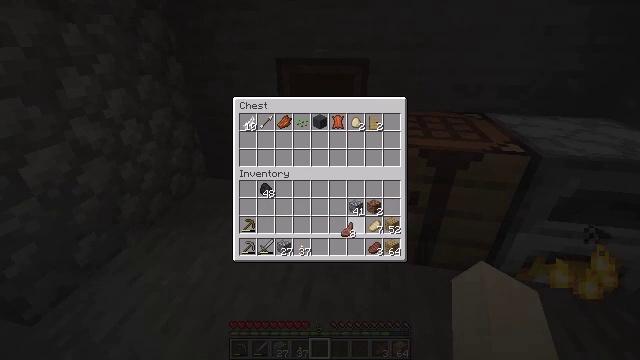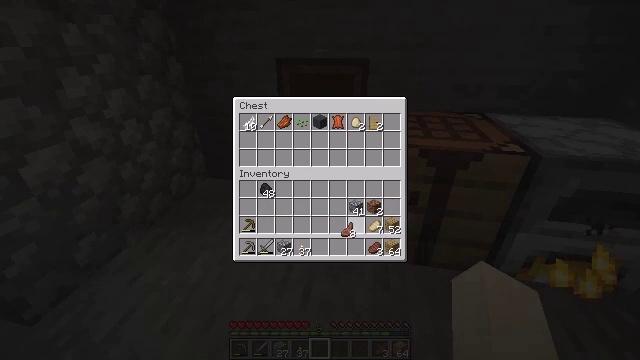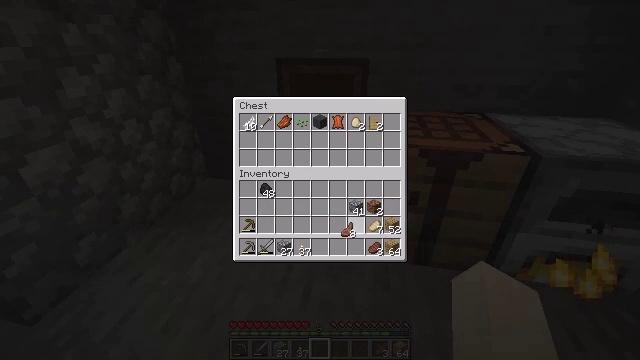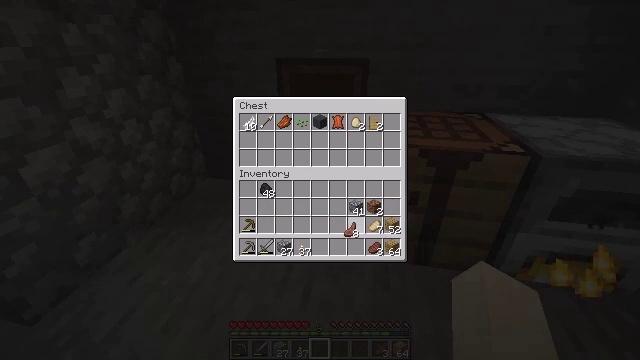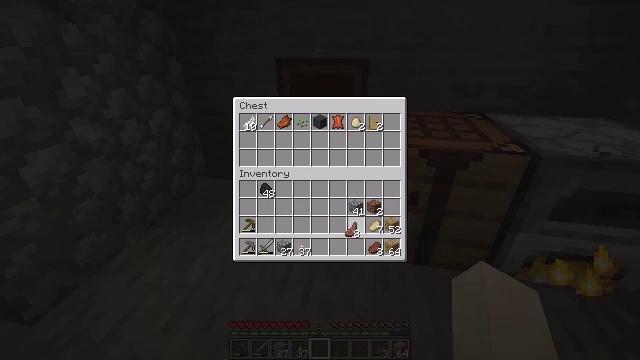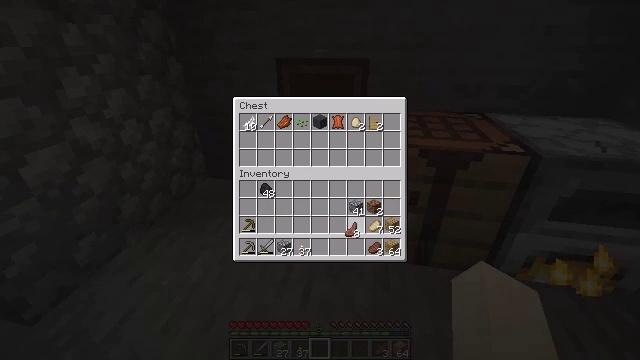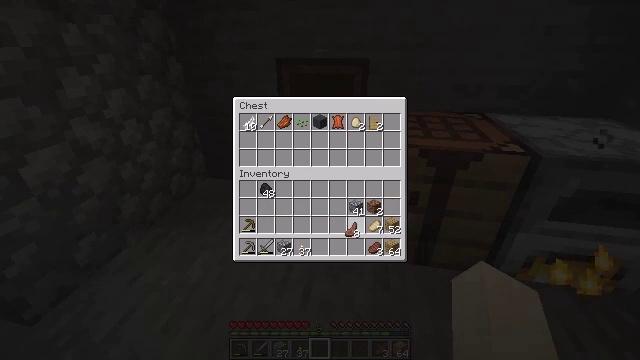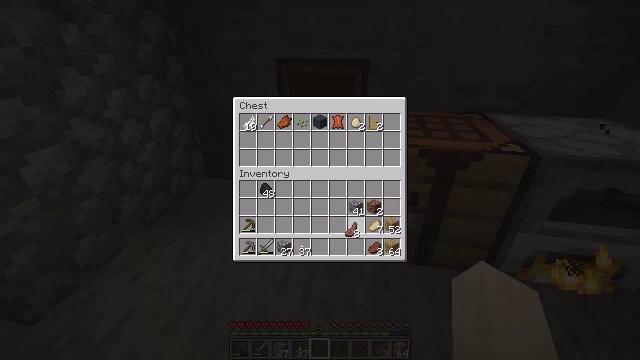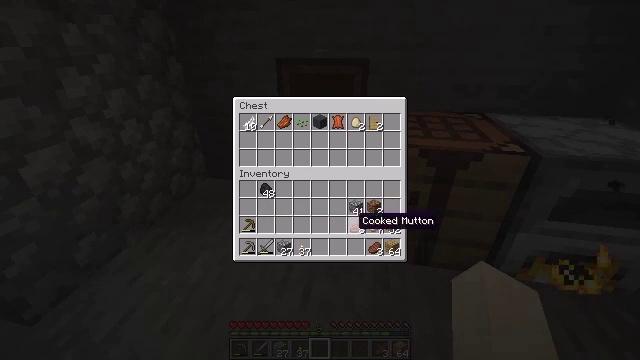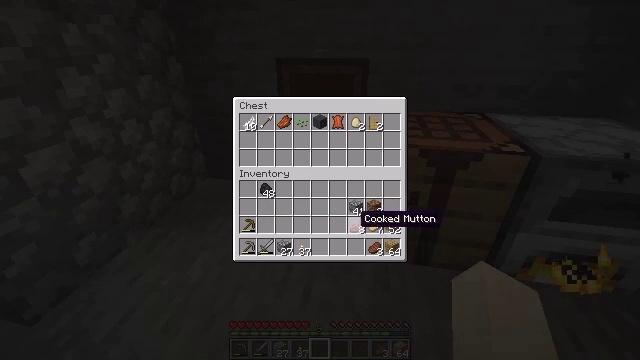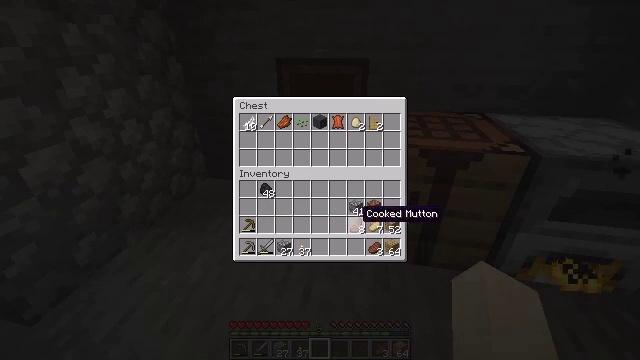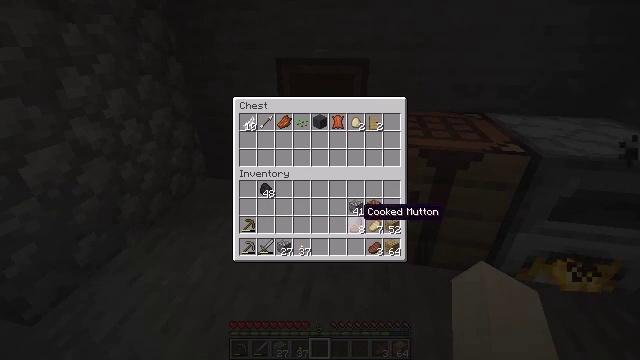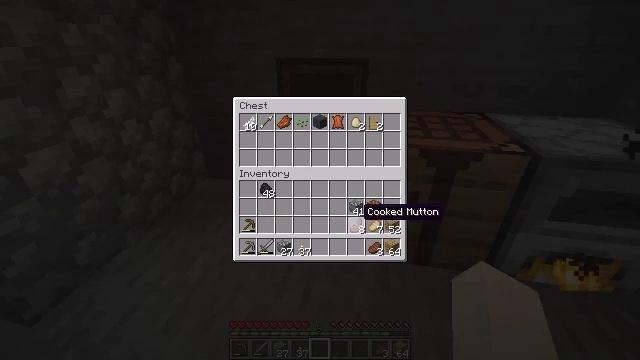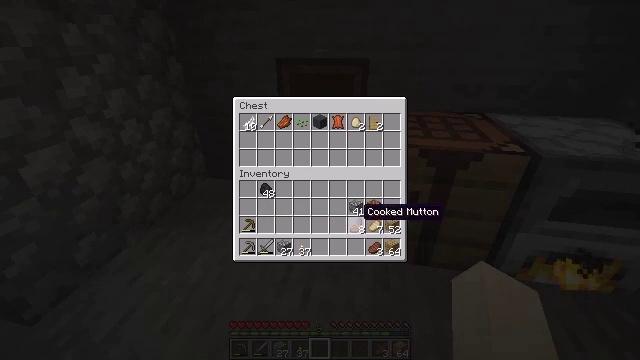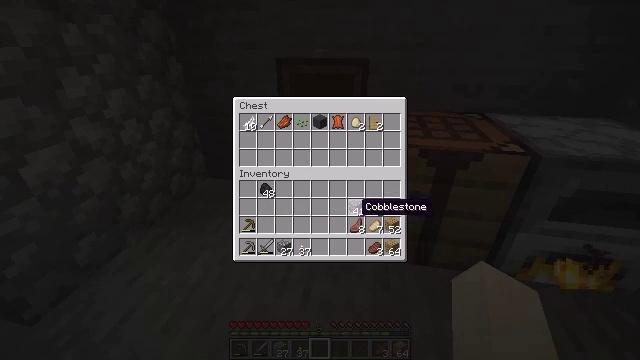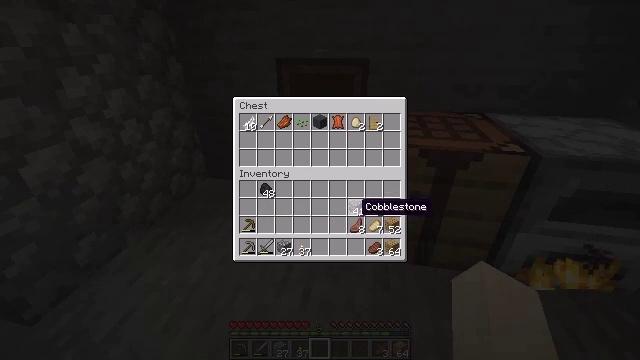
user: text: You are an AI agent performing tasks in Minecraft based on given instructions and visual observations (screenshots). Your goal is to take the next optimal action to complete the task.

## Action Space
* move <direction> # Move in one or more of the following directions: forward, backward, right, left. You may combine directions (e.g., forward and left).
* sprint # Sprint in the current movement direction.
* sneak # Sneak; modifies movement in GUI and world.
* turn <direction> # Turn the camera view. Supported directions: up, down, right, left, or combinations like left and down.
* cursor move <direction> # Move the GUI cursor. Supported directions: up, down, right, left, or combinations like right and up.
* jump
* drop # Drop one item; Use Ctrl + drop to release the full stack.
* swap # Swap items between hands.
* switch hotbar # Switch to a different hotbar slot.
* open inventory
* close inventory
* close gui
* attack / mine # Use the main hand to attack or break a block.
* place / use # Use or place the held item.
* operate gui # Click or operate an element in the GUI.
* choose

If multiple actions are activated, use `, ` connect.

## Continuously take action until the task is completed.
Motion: motion action
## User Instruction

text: Craft a set of cobblestone stairs with cobblestone.
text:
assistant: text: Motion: no_op
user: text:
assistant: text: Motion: no_op
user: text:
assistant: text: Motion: no_op
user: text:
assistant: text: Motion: no_op
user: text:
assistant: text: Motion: no_op
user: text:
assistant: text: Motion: operate gui
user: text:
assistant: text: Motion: operate gui
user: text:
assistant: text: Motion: no_op
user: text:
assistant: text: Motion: no_op
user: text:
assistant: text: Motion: no_op
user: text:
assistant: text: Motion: no_op
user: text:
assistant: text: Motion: no_op
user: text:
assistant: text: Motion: no_op
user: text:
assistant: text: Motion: no_op
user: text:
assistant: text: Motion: no_op
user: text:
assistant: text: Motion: no_op
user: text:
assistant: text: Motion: no_op
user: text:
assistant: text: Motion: no_op
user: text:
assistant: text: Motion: no_op
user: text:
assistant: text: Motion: no_op
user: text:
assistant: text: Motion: no_op
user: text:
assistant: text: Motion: no_op
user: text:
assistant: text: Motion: no_op
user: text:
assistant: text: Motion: no_op
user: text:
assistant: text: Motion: no_op
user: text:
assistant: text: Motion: no_op
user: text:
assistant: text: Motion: no_op
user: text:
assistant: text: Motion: no_op
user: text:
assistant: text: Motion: turn left, close gui
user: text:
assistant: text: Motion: turn left and up